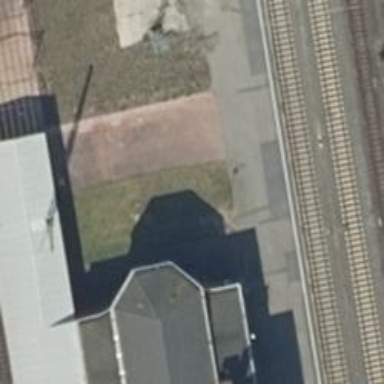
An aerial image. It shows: Station for public transport and railway.